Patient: sex F, age 69
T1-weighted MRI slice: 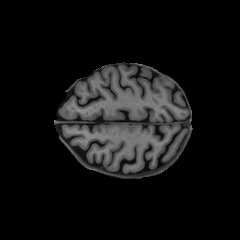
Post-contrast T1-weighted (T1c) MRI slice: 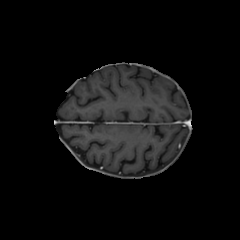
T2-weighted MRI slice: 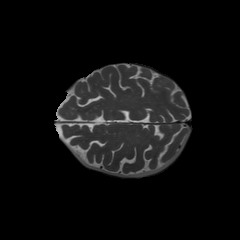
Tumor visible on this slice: yes
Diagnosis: Glioblastoma, IDH-wildtype
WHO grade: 4